Question: I am using Pycharm Community Edition 2017.1 and when I try to see a DataFrame or a numpy array, the "data view" does not show the rows index neither the rows numbers, respectively. See attached an example with DataFrame. What am I missing?

The code:
'''
import numpy as np
import pandas as pd
var = np.arange(3*2).reshape((3,2))
fr = pd.DataFrame(var, columns=['a','b'], index=range(np.shape(var)[0]))
fr
Out[6]:
a b
0 0 1
1 2 3
2 4 5
'''
I really appreciate help.
Alexandre
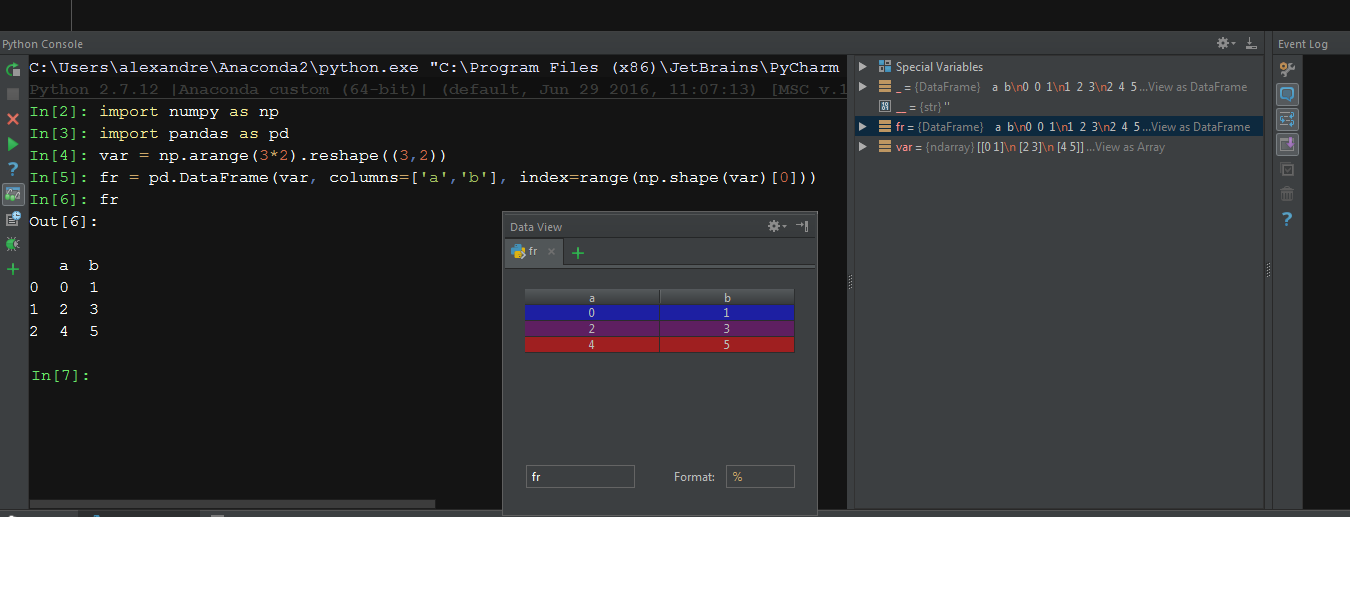
Answer: I suppose showing the row numbers or 'index' is a feature which is supported in Linux and Mac platform, it works well on my MacBook.

From <URL>, I suppose this feature has not been supported in Windows yet.
---
PyCharm 2017.1.3 () RC fix this issue,
See
<URL>.